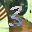
Label: 3